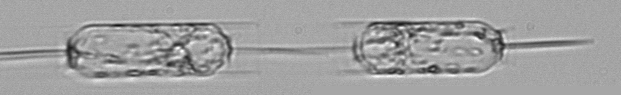
Label: Ditylum_brightwellii